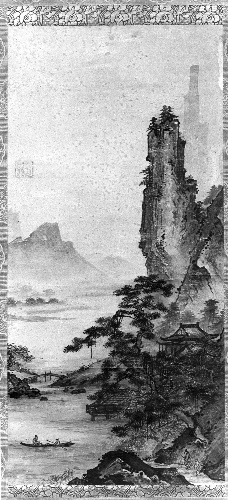
Artist: Gakuo Zokyu
Artist bio: Japanese, active ca. 1500
Object type: Hanging scroll
Classification: Paintings
Medium: Hanging scroll; ink on paper
Culture: Japan
Period: Muromachi period (1392–1573)
Dimensions: Image: 28 1/8 × 12 1/2 in. (71.4 × 31.8 cm)
Overall with mounting: 60 1/16 × 17 1/8 in. (152.5 × 43.5 cm)
Overall with knobs: 60 1/16 × 18 3/4 in. (152.5 × 47.7 cm)
Department: Asian Art
Credit line: The Howard Mansfield Collection, Purchase, Rogers Fund, 1936
Accession year: 1936
Repository: Metropolitan Museum of Art, New York, NY
Tags: Mountains|Landscapes|Boats